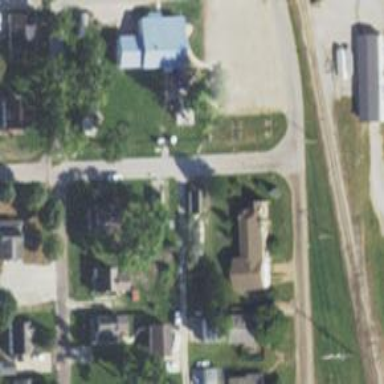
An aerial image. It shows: Alley classified as service road.